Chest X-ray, PA view. Patient: 24 years old, sex M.
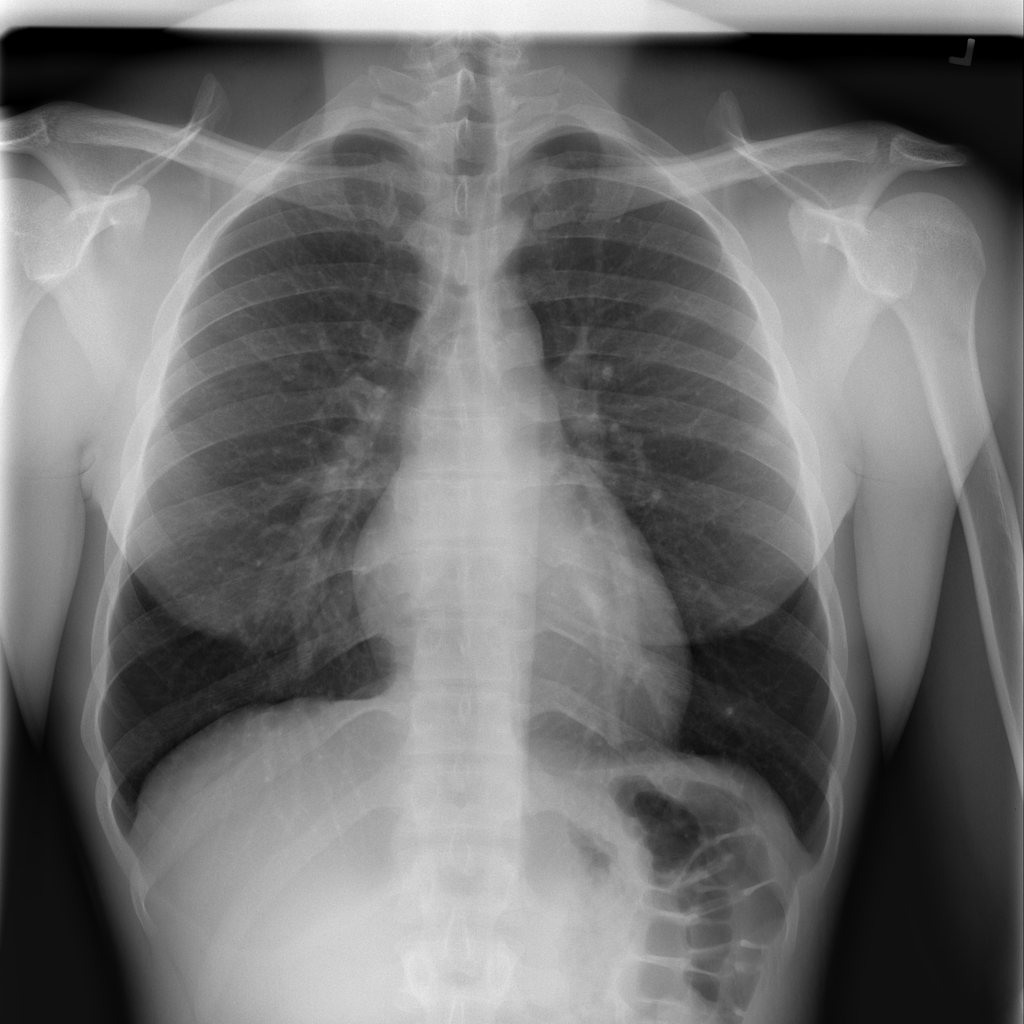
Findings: No Finding